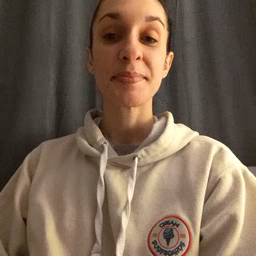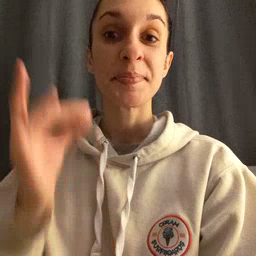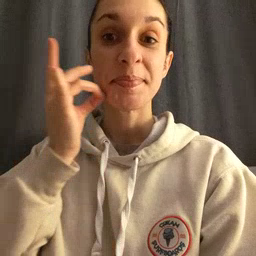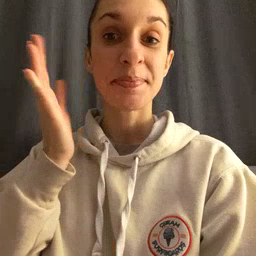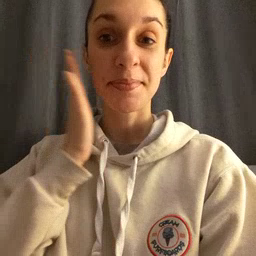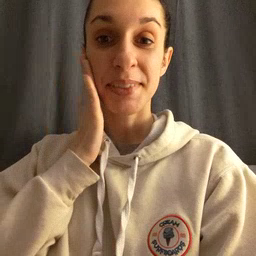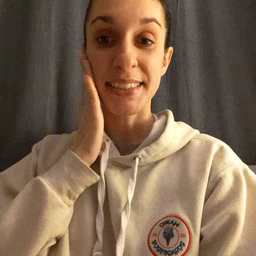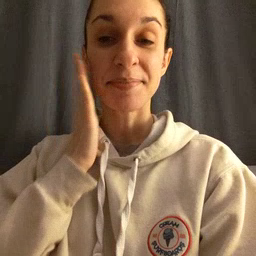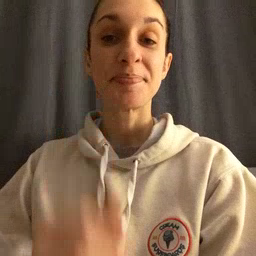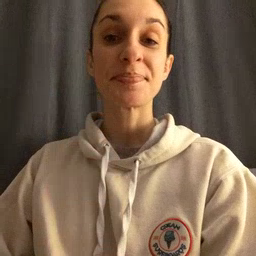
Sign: bee